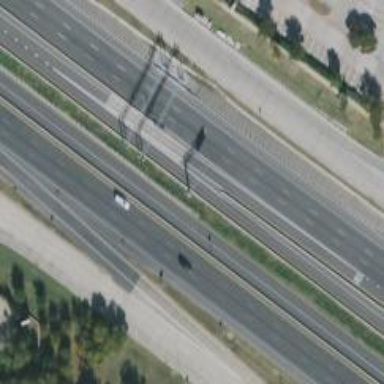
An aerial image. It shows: Toll gantry on the road.